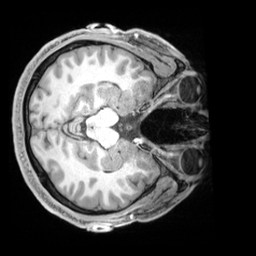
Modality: T1w
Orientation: axial
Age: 23
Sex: male
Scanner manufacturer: siemens
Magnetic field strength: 3 T
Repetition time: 2.2 s
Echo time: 0.00218 s